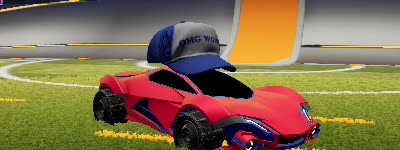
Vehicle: werewolf